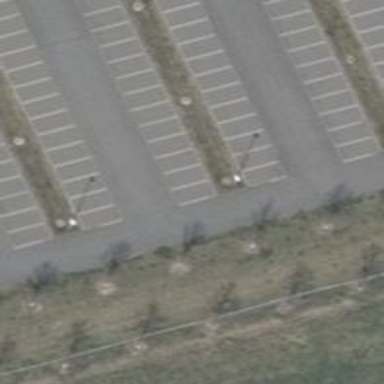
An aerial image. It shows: Asphalt parking aisle along service road.